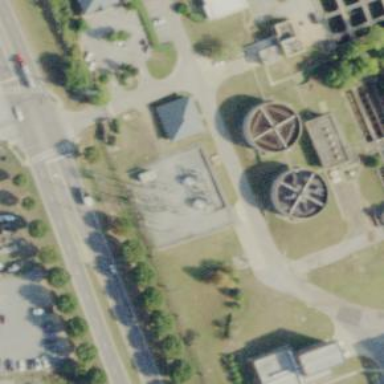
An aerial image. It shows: Distribution power substation secured by fence.